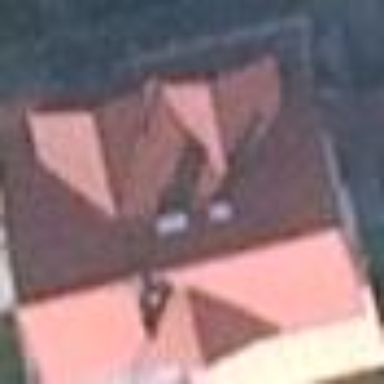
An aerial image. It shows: Residential building.